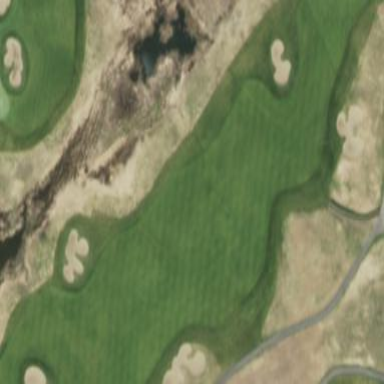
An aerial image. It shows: Area of rough grass used for golf.